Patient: sex F, age 77
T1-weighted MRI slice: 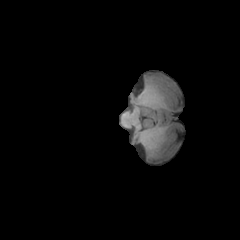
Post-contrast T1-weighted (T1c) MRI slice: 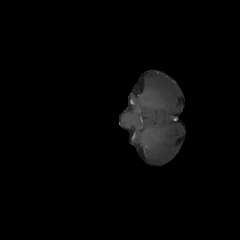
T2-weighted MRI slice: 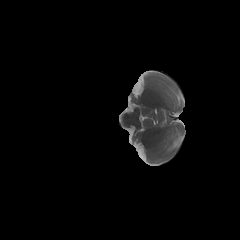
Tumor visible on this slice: no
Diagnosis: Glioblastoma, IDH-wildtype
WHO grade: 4